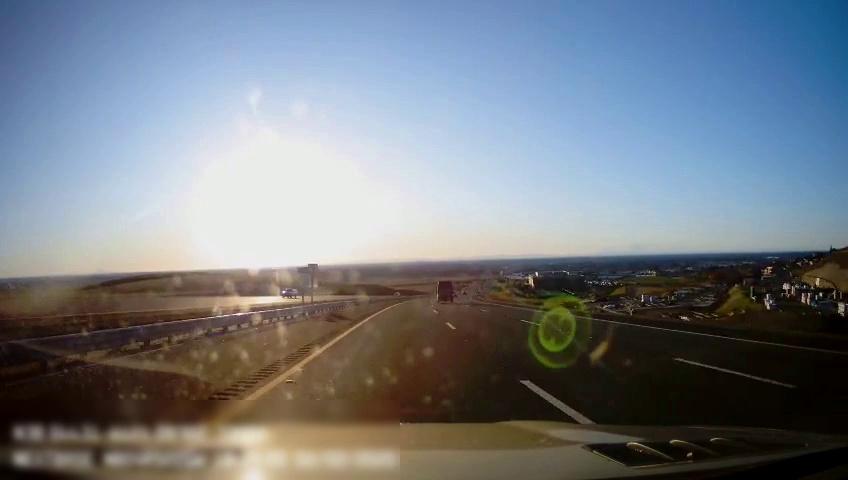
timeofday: Day
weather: Sunny
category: Drivable Space
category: Drivable Space
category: Vehicles | Truck
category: Vehicles | Car
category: Lanes | Current Lane
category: Lanes | Current Lane
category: Lanes | Alternate Lane
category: Lanes | Alternate Lane